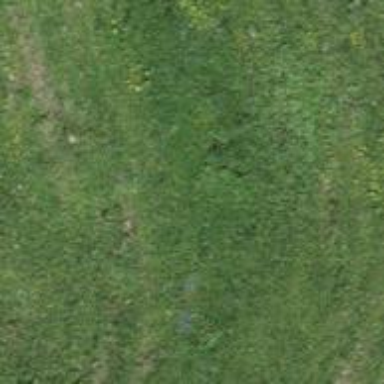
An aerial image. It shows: Grass path.